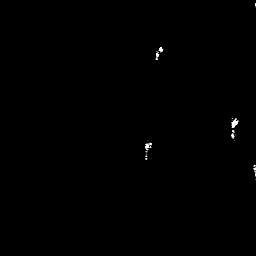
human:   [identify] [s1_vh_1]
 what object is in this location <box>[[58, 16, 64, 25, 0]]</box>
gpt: <ref>1 small ship at the top</ref>